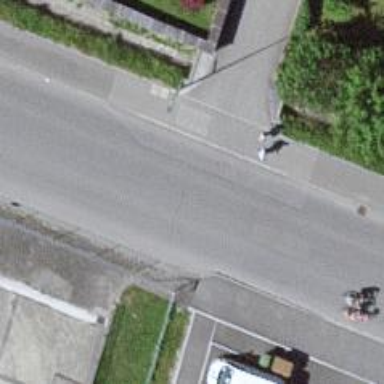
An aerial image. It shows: Unmarked crossing on the road.